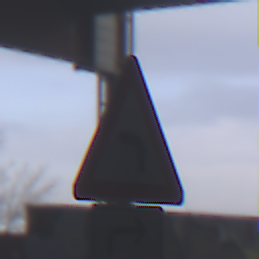
Verkehrszeichen: KurveLinks
Zusatzzeichen unten: RichtungsangabeDurchPfeile5
Umgebung: Roofed, Special
Tageszeit: Midday
Wetter: Overcast
Licht: Natural
Jahreszeit: NotSpecified
Kontrast: MediumContrast